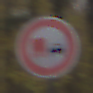
Verkehrszeichen: UeberholverbotKraftfahrzeuge
Umgebung: Outdoor, Nature
Tageszeit: MorningAfternoon
Wetter: Overcast
Licht: Natural
Jahreszeit: Autumn
Kontrast: LowContrast